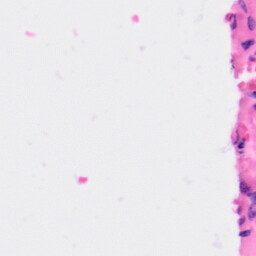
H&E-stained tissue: Kidney